Question: I am working on a quiz app. I have a bug wich keeps me busy for 4 hours now.
I am trying to use socketIO in my app. Players can post their answer to the quiz master. The quiz master can view them on his personal page. The problem is that when I submit an answer as player the socket.on() on the quiz master's side triggers twice.
Getting the answers from the database and then from socket (I think this is where the problem is):
'''
$http.get('/api/antwoorden/' + $scope.linkHash)
.success(function (data) {
$scope.answers = data.doc.ingezonden;
console.log("****GEZONDEN VAN DATABASE****", $scope.answers)
var i = 0;
socketIO.on('answerSend', function (object) {
i = i + 1;
console.log(i);
if(object.uitvoering === $scope.myCode) {
$scope.answers.push(object.answer);
console.log("***", object);
}
console.log("*****NU IS DIE DIT*****", $scope.answers);
});
});
'''
console output

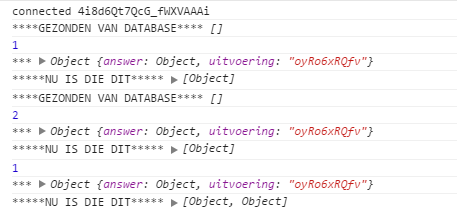
Answer: Everytime you run the '$http.get', you're adding a new copy of this event handler:
'''
socketIO.on('answerSend', function (object) ...
'''
So, after running it twice, you'll have double event handlers. After running it three times, triple event handlers and so on. You need to make sure an event handler is only ever added once.
I don't know the overall structure of your code, but I would guess that you want to add the event handler outside of the http response code so it is just added once.